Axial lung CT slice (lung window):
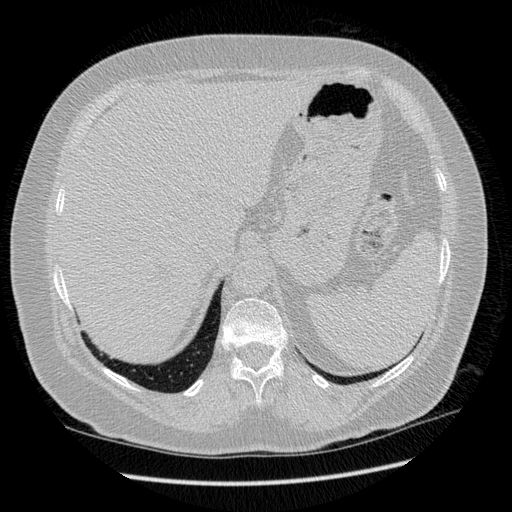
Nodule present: no